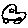
Label: car